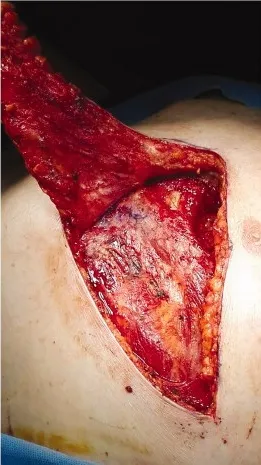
Flap raising. (C) The wound 1 week post-op.
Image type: medical_photograph (other_medical_photograph)